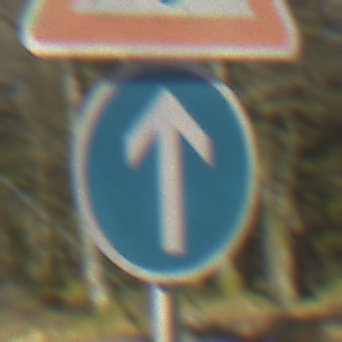
Verkehrszeichen: VorgeschriebeneFahrtrichtungGeradeaus
Zusatzzeichen oben: Lichtzeichenanlage
Umgebung: Outdoor, Nature
Tageszeit: MorningAfternoon
Wetter: Clear
Licht: Natural
Jahreszeit: Winter
Kontrast: HighContrast